Aerial crown-view tile of a tropical tree (Barro Colorado Island, Panama), acquired 20250317:
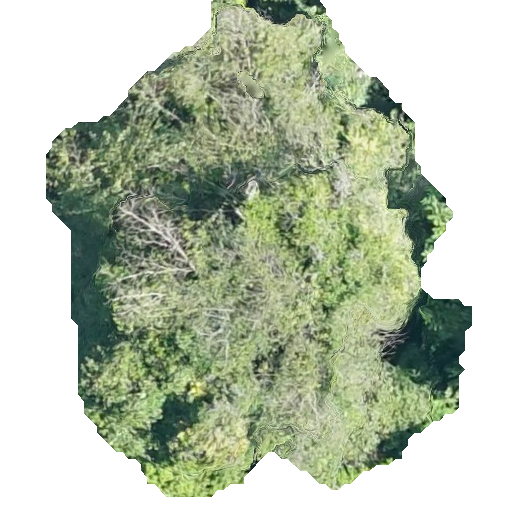
Species: Hura crepitans
GBIF accepted scientific name: Hura crepitans
Crown area: 226.978 m²